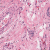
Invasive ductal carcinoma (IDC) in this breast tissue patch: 0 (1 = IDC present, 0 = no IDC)